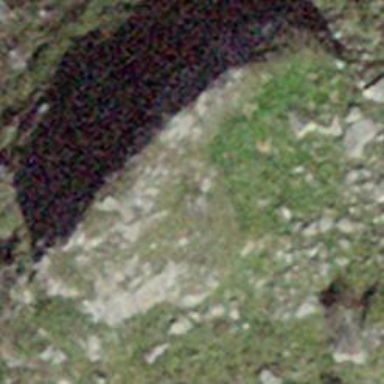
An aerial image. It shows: View of natural rock.